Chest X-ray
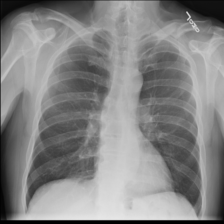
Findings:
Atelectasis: negative
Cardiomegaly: negative
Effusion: negative
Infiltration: positive
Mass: negative
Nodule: negative
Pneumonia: negative
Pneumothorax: negative
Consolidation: negative
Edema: negative
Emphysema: negative
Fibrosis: negative
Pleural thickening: negative
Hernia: negative